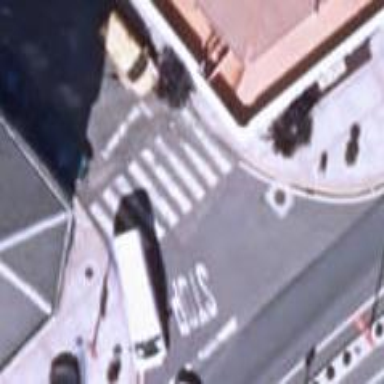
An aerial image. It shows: Marked crossing with traffic-calming table.